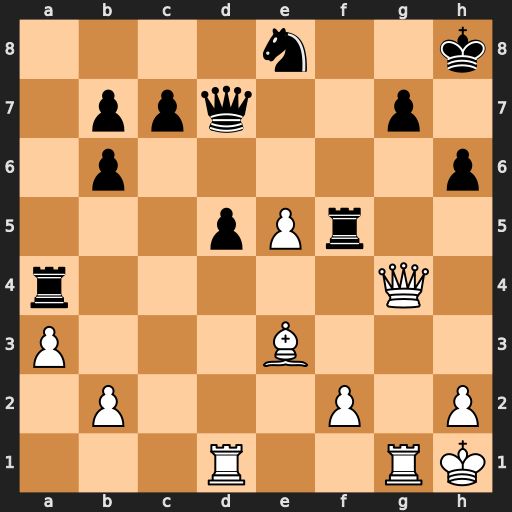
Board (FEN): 4n2k/1ppq2p1/1p5p/3pPr2/r5Q1/P3B3/1P3P1P/3R2RK
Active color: w
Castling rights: -
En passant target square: -
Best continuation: e6 Qxe6 Qxa4